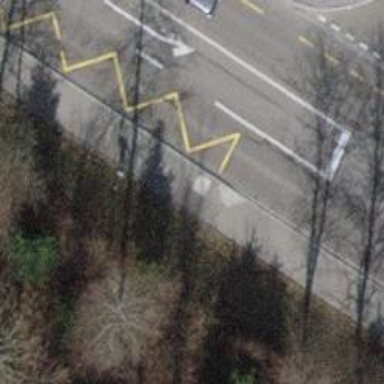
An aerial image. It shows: Cycleway.